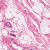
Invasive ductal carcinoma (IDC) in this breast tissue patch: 0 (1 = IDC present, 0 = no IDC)